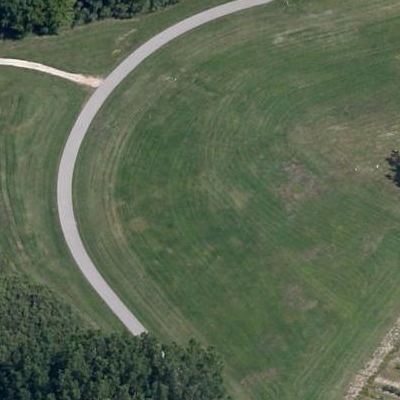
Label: Grass